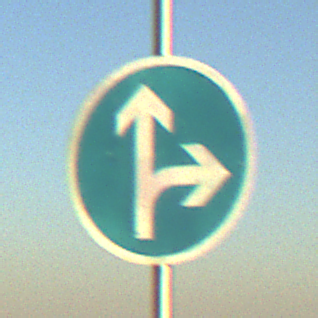
Verkehrszeichen: VorgeschriebeneFahrtrichtungGeradeausOderRechts
Umgebung: Outdoor, Nature
Tageszeit: SunriseSunset
Wetter: Clear
Licht: Natural
Jahreszeit: NotSpecified
Kontrast: LowContrast